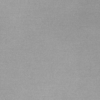
Label: dusty